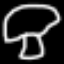
Label: mushroom